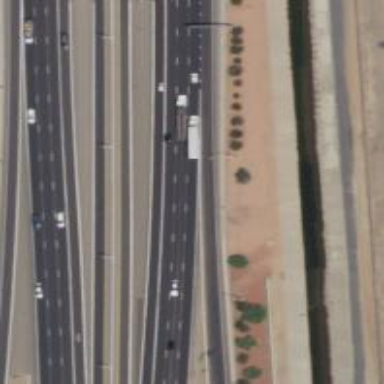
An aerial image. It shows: Asphalt motorway link.